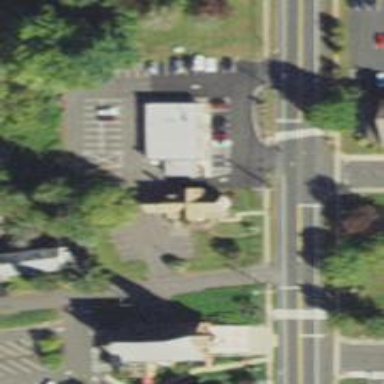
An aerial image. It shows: Post office.